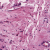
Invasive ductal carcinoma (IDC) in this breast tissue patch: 0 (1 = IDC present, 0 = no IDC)